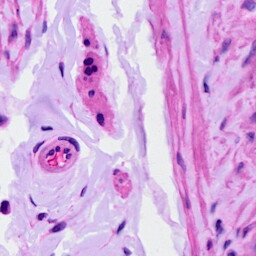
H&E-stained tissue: Ovarian